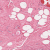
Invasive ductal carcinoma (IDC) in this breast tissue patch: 0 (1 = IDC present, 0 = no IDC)